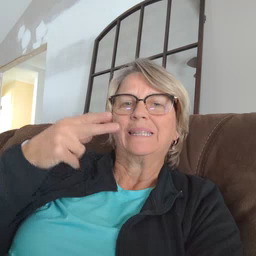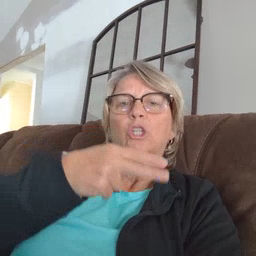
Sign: scissors